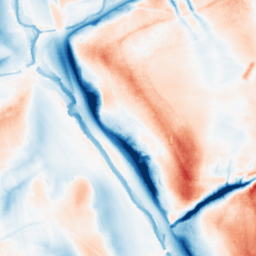
Category: classical
Decomposition family: gaussian_anisotropic
Decomposition parameters: sigma_x: 20
sigma_y: 5
Upsampling method: sinc_hamming
Upsampling parameters: scale: 8
kernel_size: 16
Upsampling scale: 8